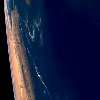
Label: water